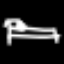
Label: bed